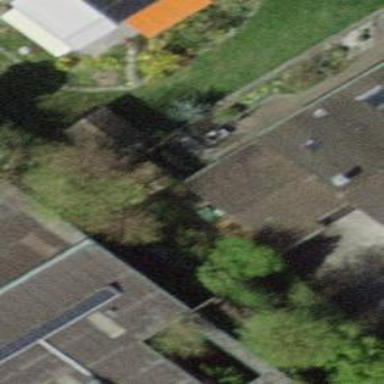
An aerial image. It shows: Group of garages.